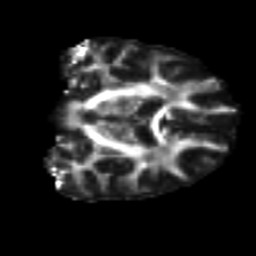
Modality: FA
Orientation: coronal
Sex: male
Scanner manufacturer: ge
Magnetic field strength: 3 T
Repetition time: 7 s
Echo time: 0.08 s